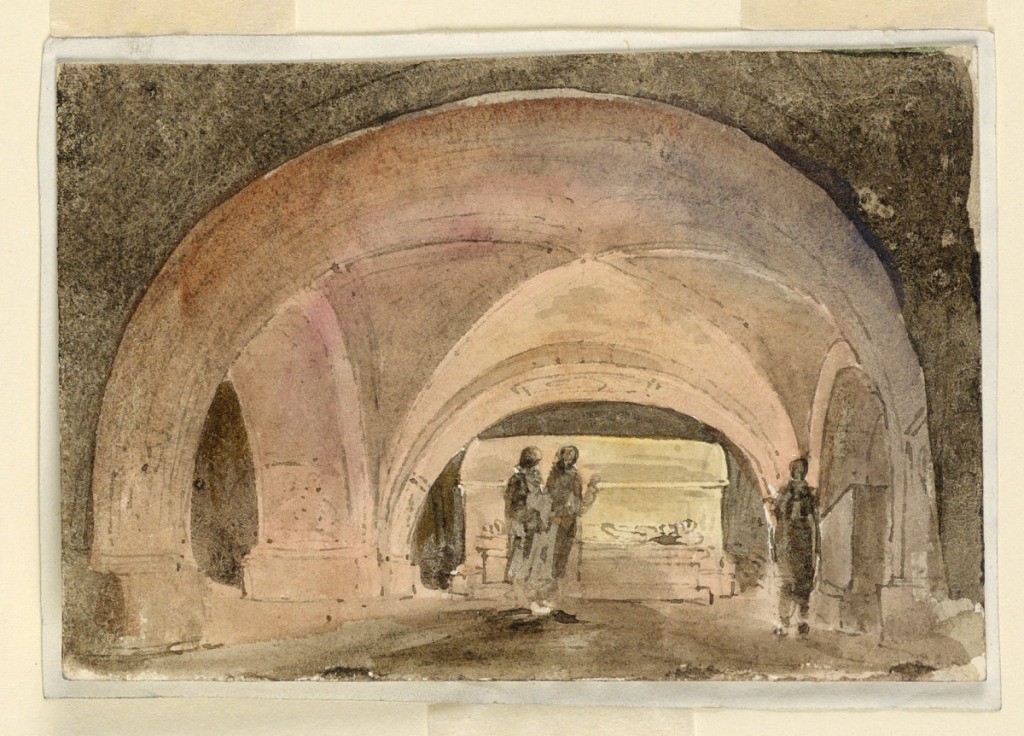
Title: Stage Design, Crypt with Sarcophagus
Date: early 19th century
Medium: Pen and sepia in, brush and wash on paper
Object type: Drawing
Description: Horizontal rectangle. Crypt with sarcophagus made of glass, corpse within, three figures guarding or visiting.